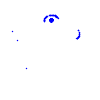
Particle: electron